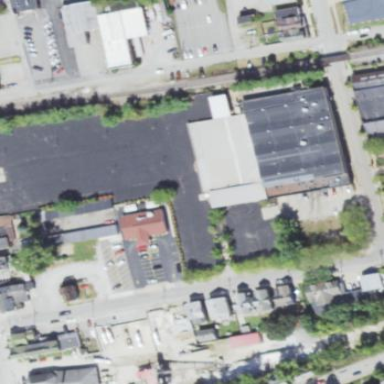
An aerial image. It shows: Warehouse building.